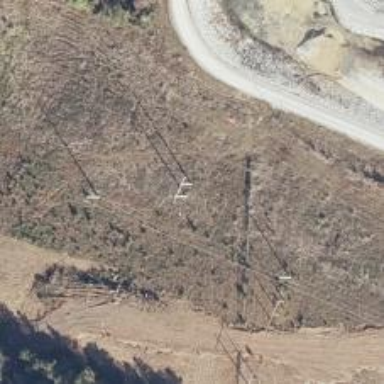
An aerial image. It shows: H-frame designed tower for power lines.